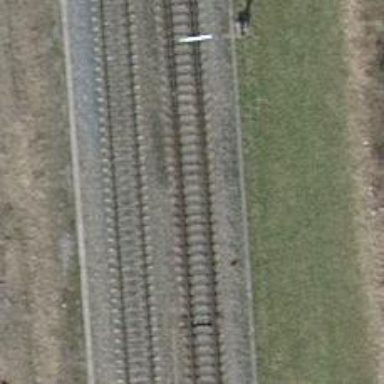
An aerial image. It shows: Railway switch.